九年级 · 解析几何
如图, 正五边形 $A B C D E$ 内接于 $\odot O$, 则 $\angle C B D$ 的度数是 $($ )

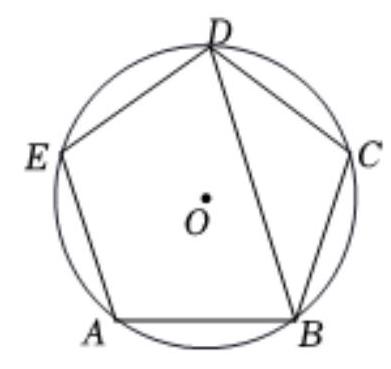
A. $30^{\circ}$

B. $36^{\circ}$

C. $60^{\circ}$

D. $72^{\circ}$

答案: B
解析: 解: $\because$ 正五边形 $A B C D E$ 内接于 $\odot O$,

$\therefore C D=B C$, 且 $\angle D C B=\frac{(5-2) \times 180^{\circ}}{5}=108^{\circ}$,

$\therefore \angle C B D=\angle C D B=\frac{1}{2}\left(180^{\circ}-108^{\circ}\right)=36^{\circ}$,

故选 B.

利用等腰三角形的性质以及三角形内角和定理求解即可.

本题考查正多边形与圆, 等腰三角形的性质, 三角形内角和定理, 以及圆周角定理.